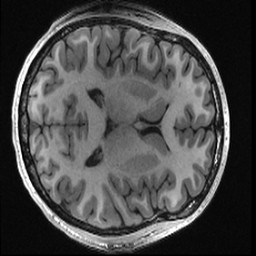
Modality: T1w
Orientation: axial